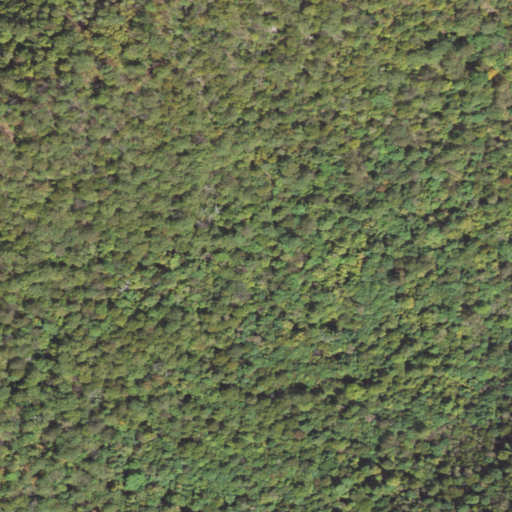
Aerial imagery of mountains in Pennsylvania named Shade Mountain containing only deciduous forest